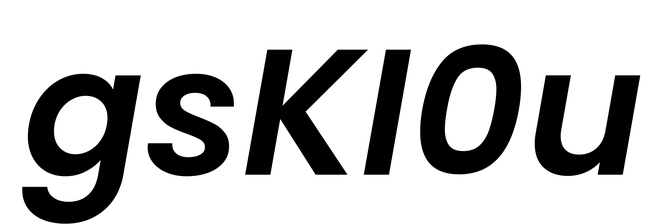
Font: Poppins-SemiBoldItalic